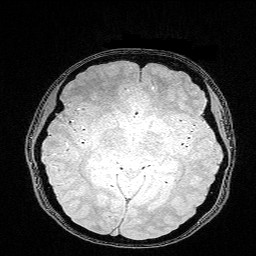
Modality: FLASH
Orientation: coronal
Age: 25
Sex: female